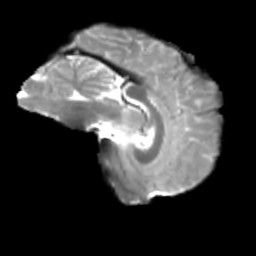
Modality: T2w
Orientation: sagittal
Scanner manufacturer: siemens
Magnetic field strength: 3 T
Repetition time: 4 s
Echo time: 0.0594 s